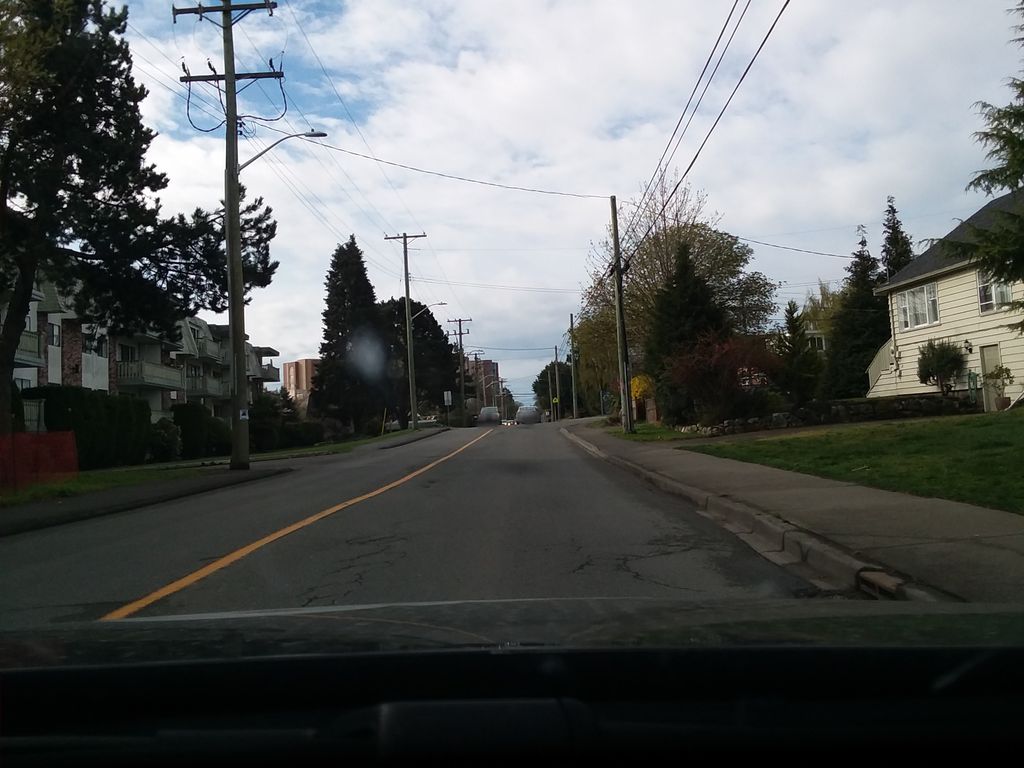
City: victoria